Field crop: maize
Growth stage: 2
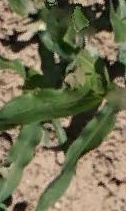
Species: maize